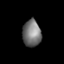
Tissue: lung
Cell type: Epithelial cells
Senescence score: 0.2414
Nuclear area (px): 484
Mean DAPI intensity: 116.238